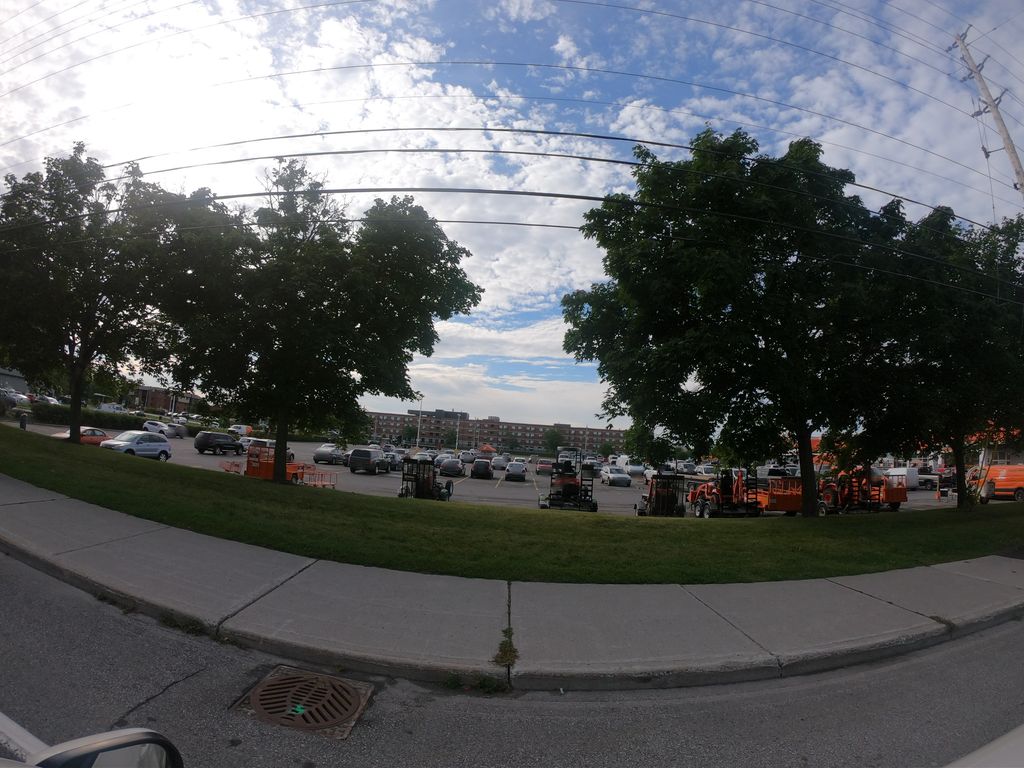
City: ottawa-gatineau